Interaction volume radius: 10 \u00c5
Interaction volume height: 45 \u00c5
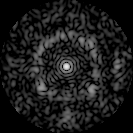
Disorder parameter: 0.6533